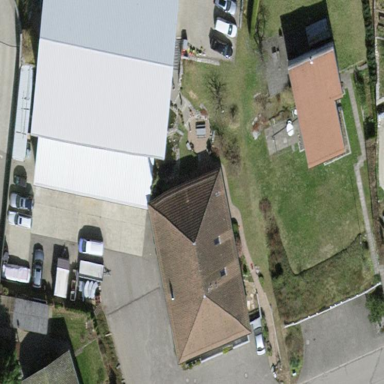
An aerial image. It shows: House with tile roof.